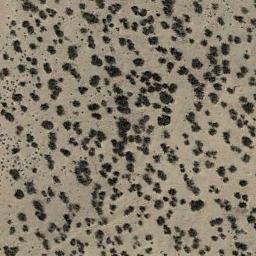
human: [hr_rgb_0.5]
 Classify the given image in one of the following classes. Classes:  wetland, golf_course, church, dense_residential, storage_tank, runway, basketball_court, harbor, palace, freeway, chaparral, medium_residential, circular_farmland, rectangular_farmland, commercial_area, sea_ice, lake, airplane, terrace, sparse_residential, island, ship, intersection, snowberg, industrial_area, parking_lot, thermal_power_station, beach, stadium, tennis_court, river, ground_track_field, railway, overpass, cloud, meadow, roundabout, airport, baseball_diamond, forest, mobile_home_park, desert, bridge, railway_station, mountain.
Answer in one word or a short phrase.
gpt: chaparral